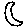
Label: moon